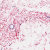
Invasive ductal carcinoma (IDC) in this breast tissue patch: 0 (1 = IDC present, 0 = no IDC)